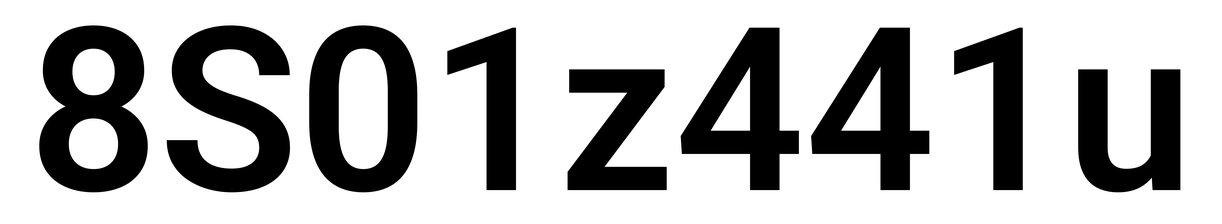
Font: Roboto_SemiBold